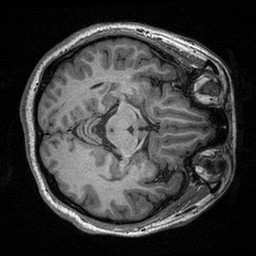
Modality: T1w
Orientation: axial
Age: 22
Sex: female
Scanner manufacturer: siemens
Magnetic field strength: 3 T
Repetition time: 2.53 s
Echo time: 0.00309 s